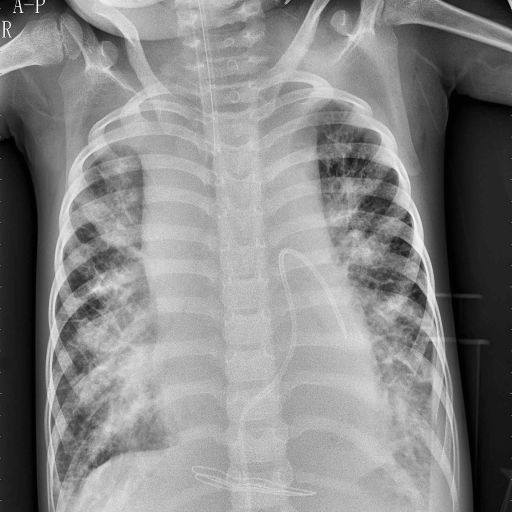
Finding: PNEUMONIA